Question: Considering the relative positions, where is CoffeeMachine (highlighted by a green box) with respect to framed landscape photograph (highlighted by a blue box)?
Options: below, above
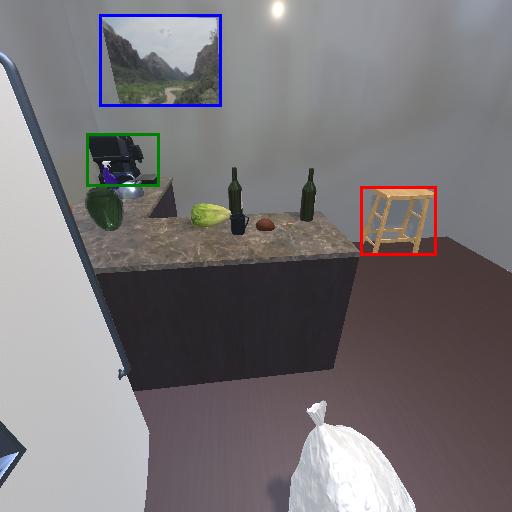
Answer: below